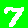
Digit: 7